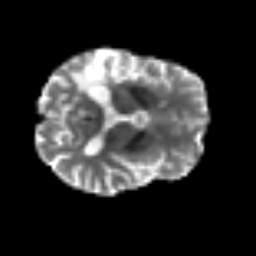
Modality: T2w
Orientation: axial
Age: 54
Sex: male
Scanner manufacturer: siemens
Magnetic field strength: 3 T
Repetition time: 3.2 s
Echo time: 0.081 s